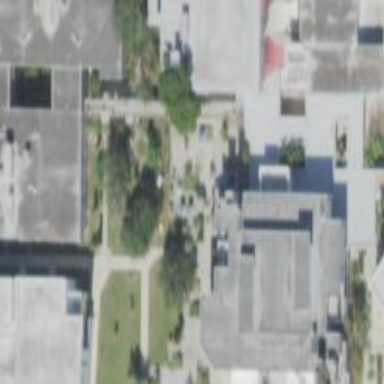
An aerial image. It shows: College building.